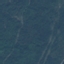
Land use / land cover: Forest